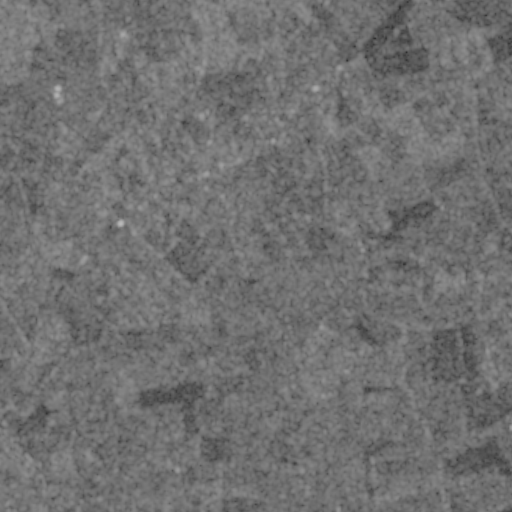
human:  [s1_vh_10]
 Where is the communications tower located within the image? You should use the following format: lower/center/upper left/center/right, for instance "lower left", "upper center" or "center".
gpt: The communications tower is located in the center of the image.
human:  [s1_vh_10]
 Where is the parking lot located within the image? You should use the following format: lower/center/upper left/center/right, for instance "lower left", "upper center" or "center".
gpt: The parking lot is located in the center of the image.
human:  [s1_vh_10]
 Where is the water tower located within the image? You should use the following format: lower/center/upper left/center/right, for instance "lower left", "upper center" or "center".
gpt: The water tower is located in the upper center of the image.
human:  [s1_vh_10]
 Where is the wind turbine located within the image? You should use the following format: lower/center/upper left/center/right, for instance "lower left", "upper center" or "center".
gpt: The wind turbine is located in the lower right of the image.
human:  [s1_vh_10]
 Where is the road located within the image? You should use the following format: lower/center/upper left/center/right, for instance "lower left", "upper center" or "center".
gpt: There is no road in the image.

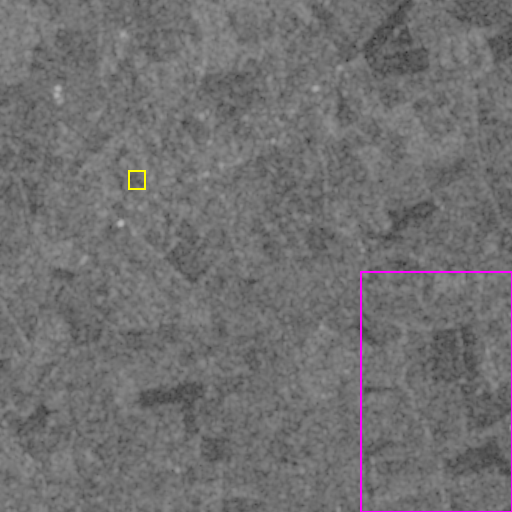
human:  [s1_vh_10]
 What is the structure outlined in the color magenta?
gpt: The structure outlined in magenta is a crop field.
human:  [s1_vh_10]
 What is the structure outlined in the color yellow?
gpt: The structure outlined in yellow is a park.
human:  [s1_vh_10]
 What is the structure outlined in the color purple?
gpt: There is no purple outline.